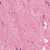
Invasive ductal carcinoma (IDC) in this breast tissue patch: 0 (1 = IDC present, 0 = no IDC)